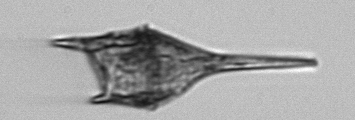
Label: Tripos_lineatus